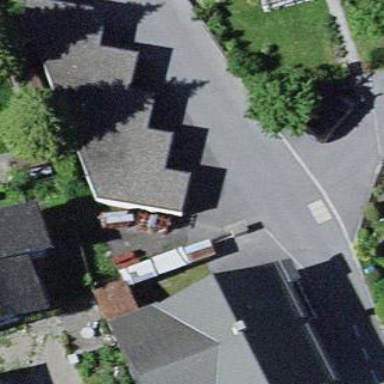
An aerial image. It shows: Group of garages.